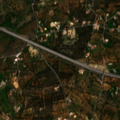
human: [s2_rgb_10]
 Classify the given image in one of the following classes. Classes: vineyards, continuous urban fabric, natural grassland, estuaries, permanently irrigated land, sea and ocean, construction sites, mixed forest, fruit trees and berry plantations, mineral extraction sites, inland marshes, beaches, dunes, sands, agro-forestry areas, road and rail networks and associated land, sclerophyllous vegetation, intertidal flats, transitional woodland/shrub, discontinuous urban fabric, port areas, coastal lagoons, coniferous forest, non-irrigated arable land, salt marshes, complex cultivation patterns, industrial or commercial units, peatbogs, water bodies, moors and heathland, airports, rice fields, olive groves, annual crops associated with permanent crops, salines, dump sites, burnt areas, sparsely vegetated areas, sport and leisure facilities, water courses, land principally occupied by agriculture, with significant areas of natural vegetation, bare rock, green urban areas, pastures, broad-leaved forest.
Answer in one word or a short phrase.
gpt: olive groves, land principally occupied by agriculture, with significant areas of natural vegetation